Field crop: maize
Growth stage: 1
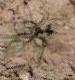
Species: salsola